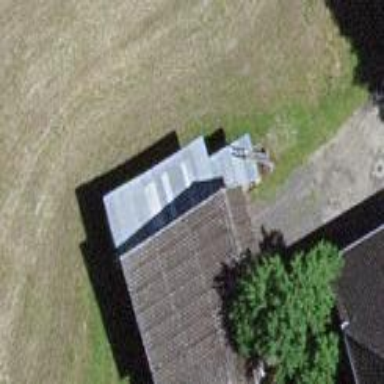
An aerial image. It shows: Shed building.